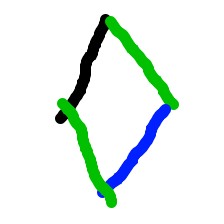
Shape: rhombus